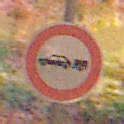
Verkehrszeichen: VerbotPersonenkraftwagenMitAnhaenger
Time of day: Night
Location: Outdoor (Nature)
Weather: Clear
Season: NotSpecified
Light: Natural